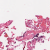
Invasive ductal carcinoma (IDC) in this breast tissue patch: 0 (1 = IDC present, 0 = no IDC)